Field crop: maize
Growth stage: 2
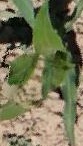
Species: maize